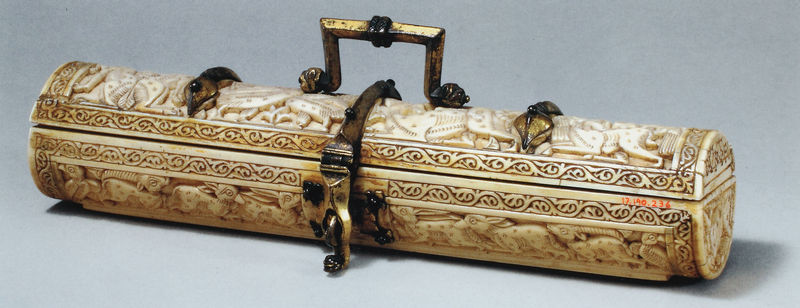
Titel: Schreibschatulle
Institution: New York, The Metropolitan Museum of  Art
Schlagwörter: tier, tiere, rund, hasen, griff, knochen, messing, tasche, kasten, schatulle, filigran, schließe, verschluss, geschnitzt, schnitzereien, elfenbein, rohr, schnitzerein, länglich, hülse